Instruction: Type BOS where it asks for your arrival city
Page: home
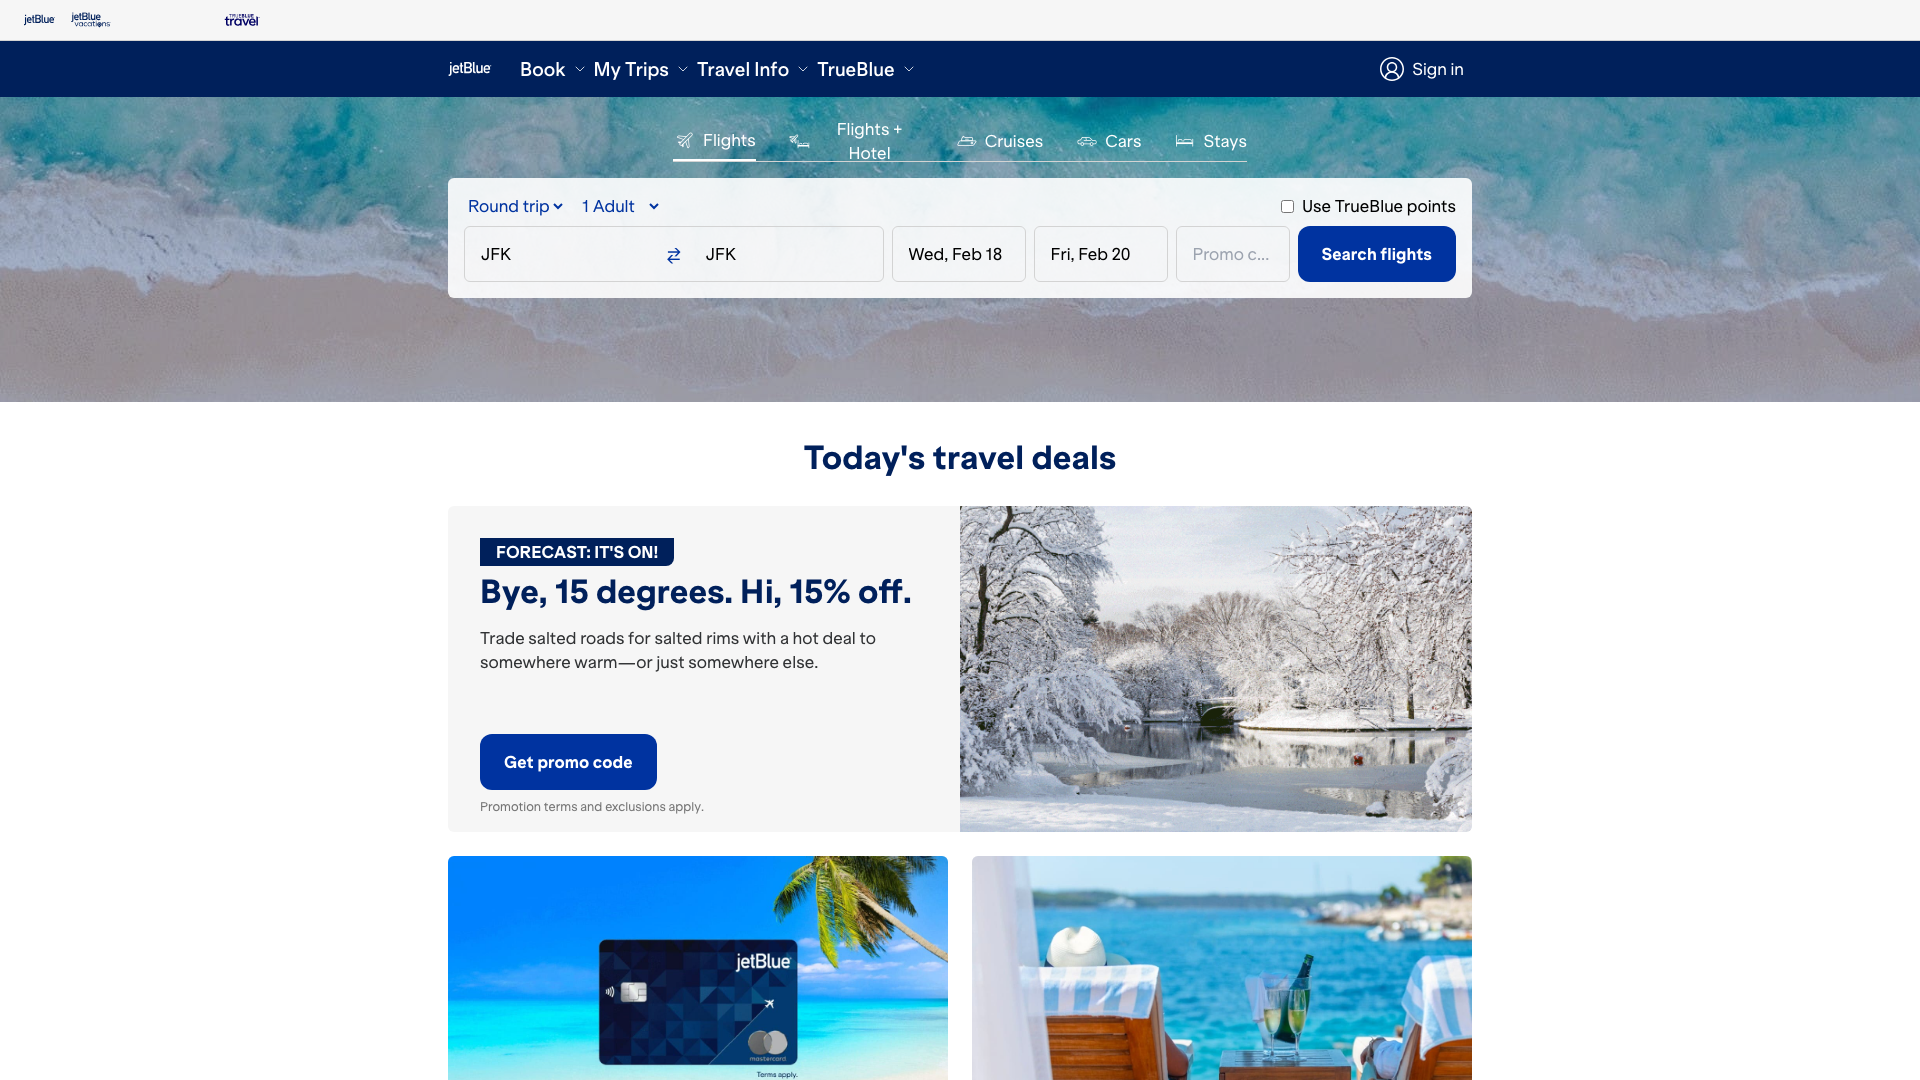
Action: type